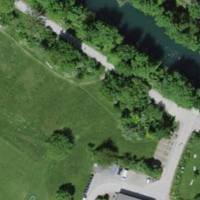
EUNIS habitat code: 53
Species observed at this site:
Erinaceus europaeus